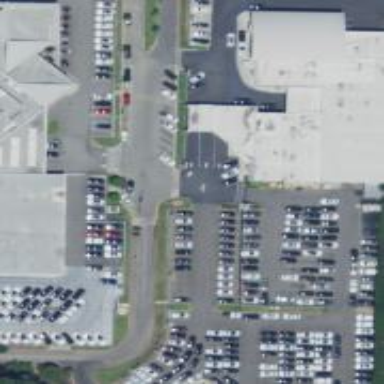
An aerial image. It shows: Commercial building used for car-related activities.